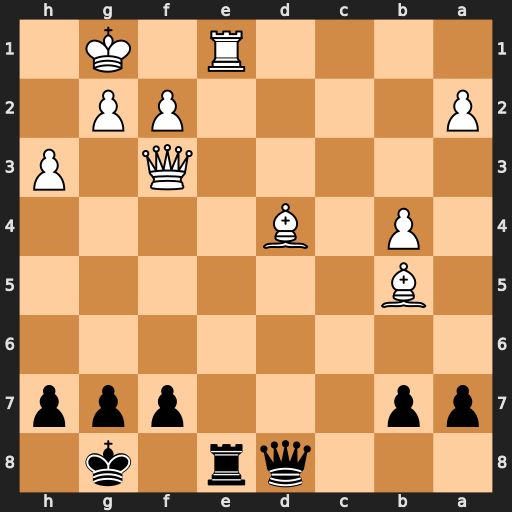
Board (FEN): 3qr1k1/pp3ppp/8/1B6/1P1B4/5Q1P/P4PP1/4R1K1
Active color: b
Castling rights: -
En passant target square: -
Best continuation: Rxe1+ Kh2 Qxd4